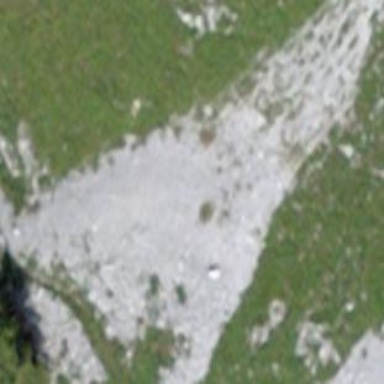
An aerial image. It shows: Natural scree.